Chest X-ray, PA view. Patient: 72 years old, sex M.
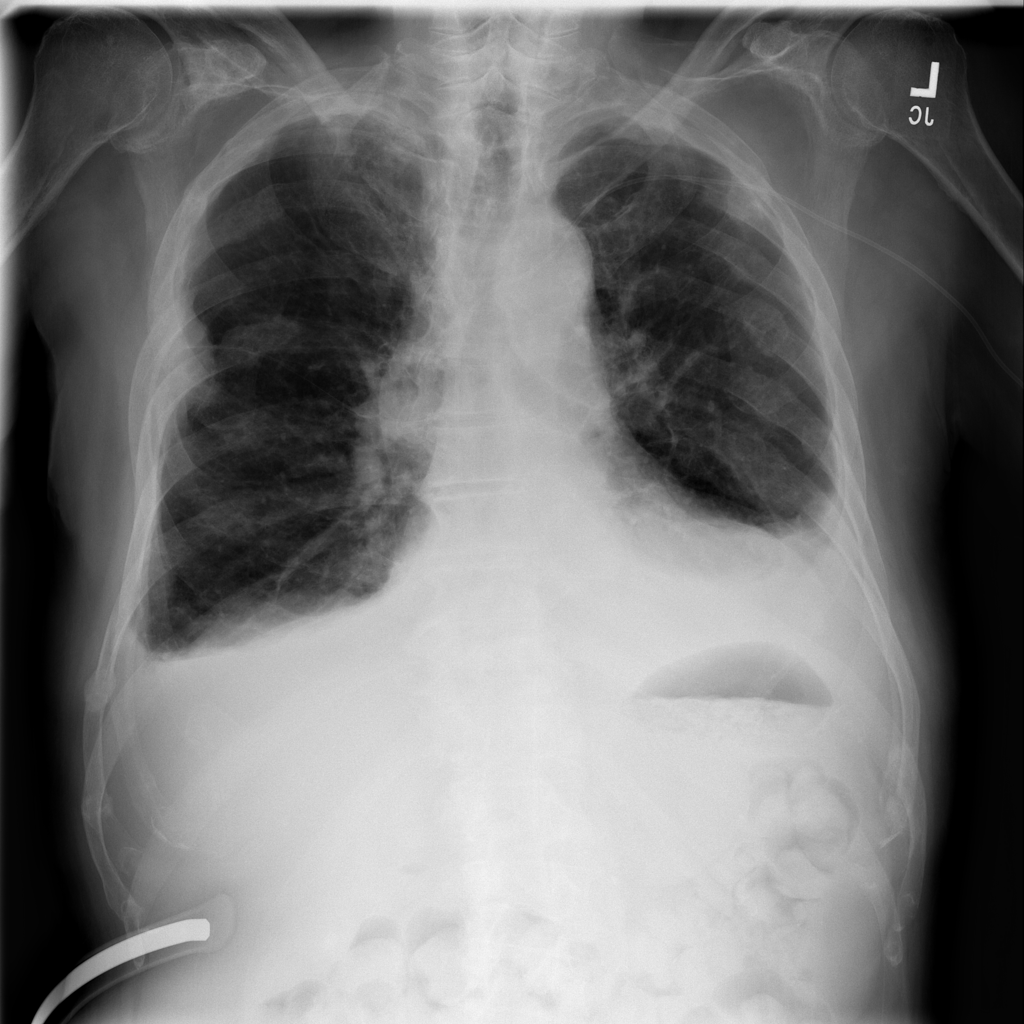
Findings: No Finding